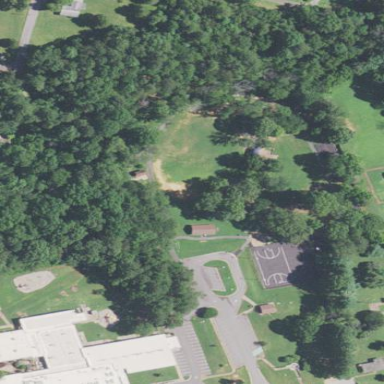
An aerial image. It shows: Park.